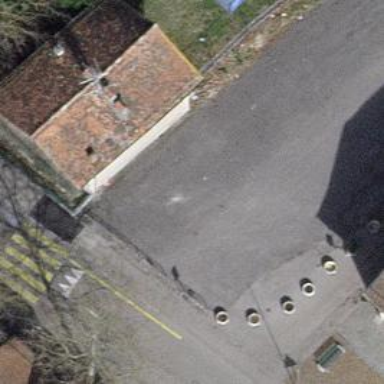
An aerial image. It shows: Fuel station.